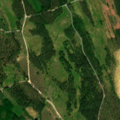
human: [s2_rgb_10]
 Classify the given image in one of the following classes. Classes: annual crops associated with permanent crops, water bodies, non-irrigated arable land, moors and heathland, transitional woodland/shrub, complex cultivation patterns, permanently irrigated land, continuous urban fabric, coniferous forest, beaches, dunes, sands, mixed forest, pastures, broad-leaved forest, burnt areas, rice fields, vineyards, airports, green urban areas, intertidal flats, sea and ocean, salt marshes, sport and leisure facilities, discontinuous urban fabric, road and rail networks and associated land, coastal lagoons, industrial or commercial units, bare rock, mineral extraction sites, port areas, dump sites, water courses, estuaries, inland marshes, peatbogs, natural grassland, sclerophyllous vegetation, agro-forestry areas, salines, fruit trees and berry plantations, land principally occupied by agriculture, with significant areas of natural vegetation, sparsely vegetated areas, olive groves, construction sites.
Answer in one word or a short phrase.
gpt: coniferous forest, transitional woodland/shrub